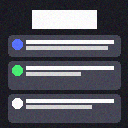
Screen state: on